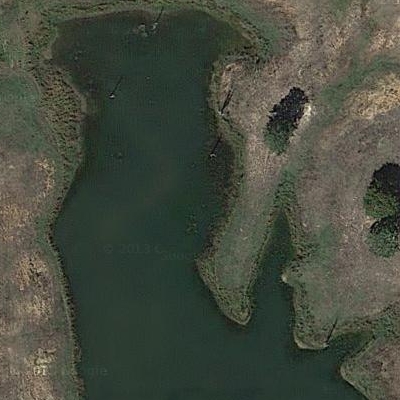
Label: RiverLake